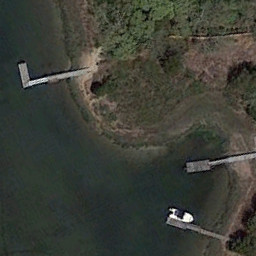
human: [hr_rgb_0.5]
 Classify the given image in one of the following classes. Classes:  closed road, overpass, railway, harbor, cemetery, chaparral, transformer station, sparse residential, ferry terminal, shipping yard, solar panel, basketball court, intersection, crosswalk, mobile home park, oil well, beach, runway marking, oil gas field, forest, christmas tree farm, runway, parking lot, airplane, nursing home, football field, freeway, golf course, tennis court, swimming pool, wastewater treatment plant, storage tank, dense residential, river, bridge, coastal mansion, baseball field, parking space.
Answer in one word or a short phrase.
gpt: ferry terminal